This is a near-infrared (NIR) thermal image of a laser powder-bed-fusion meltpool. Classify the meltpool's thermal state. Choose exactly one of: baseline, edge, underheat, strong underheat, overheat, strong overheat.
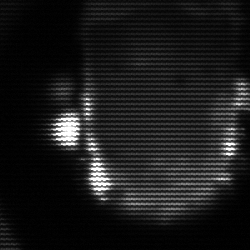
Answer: baseline